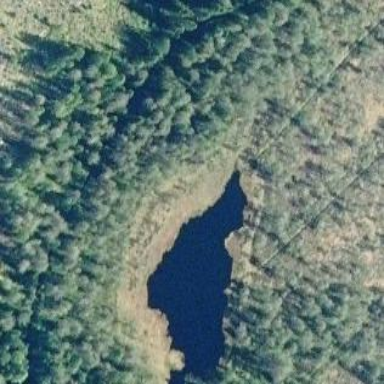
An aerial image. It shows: Serene lake surrounded by nature.